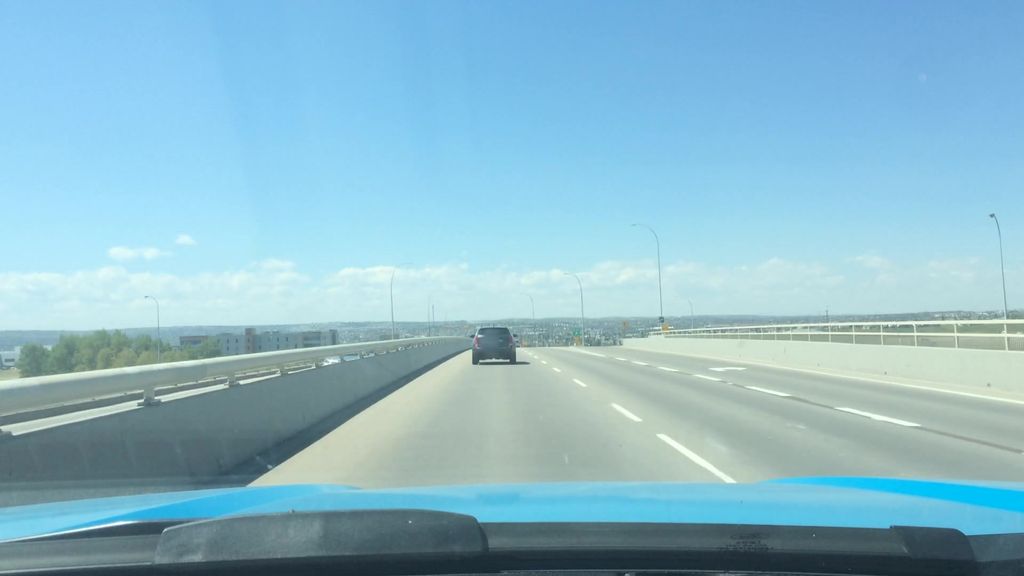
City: calgary